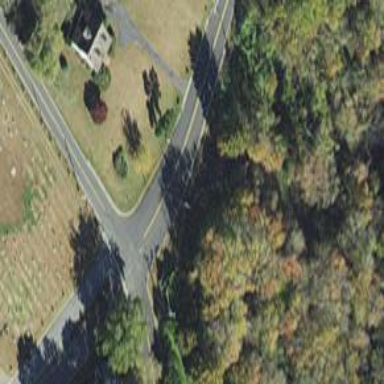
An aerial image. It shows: Tertiary road.